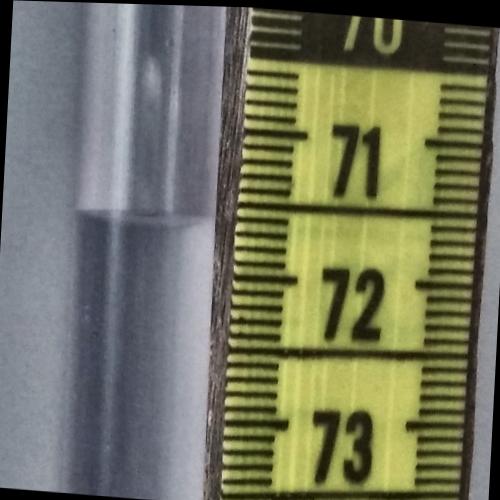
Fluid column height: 71.6 cm